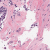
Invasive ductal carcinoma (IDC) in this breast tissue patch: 1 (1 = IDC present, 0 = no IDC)